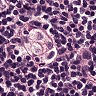
Metastatic tissue present: no